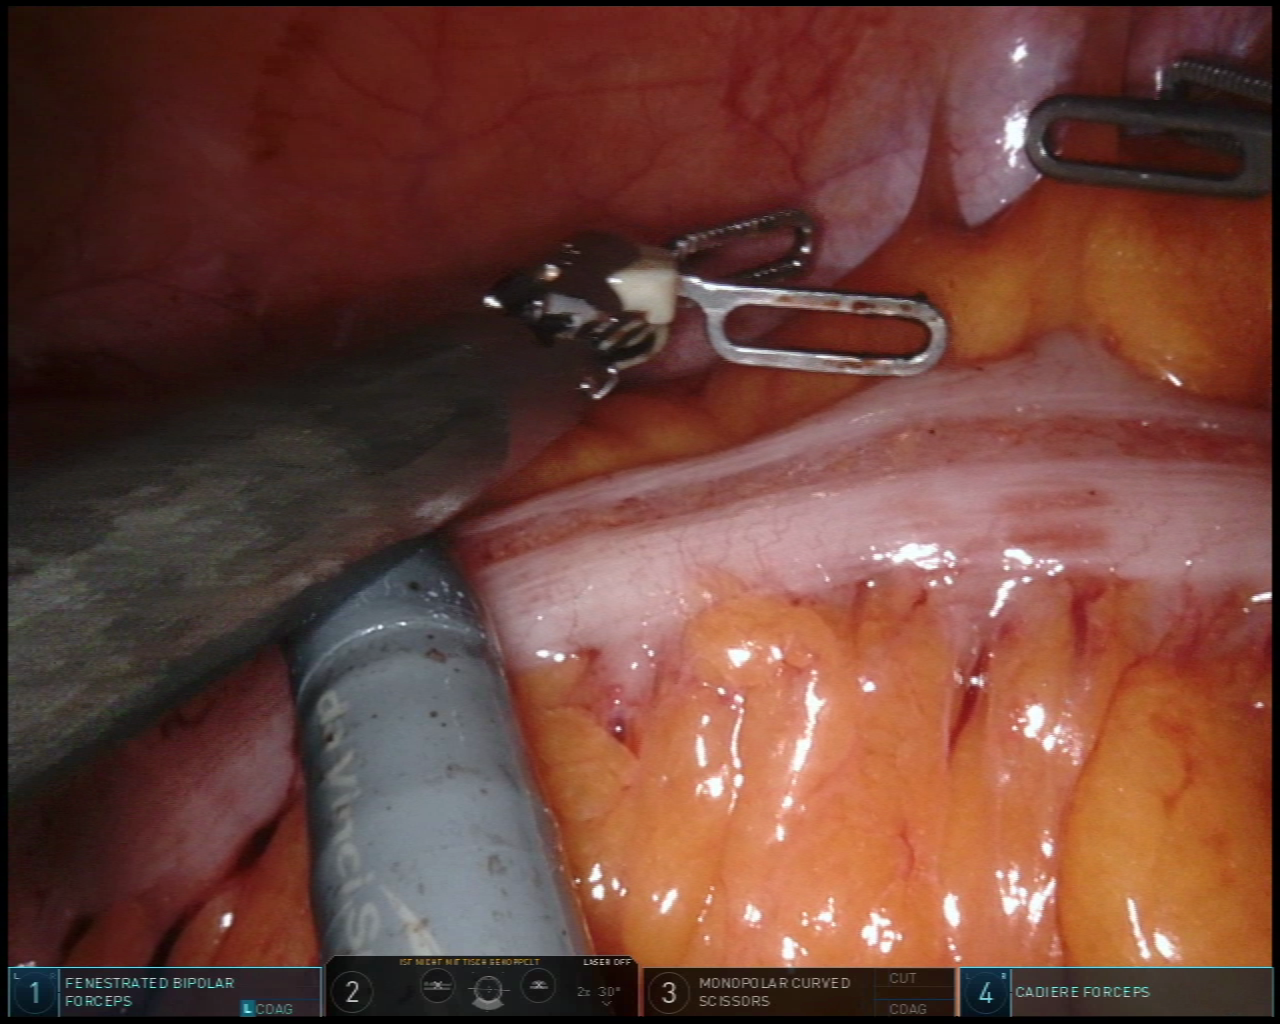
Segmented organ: abdominal_wall
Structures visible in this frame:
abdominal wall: yes
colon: yes
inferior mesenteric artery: no
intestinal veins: no
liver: no
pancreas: no
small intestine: no
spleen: no
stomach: no
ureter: no
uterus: no
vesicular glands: no